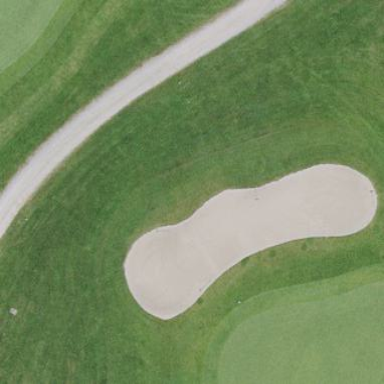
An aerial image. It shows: Sandy area is golf bunker.